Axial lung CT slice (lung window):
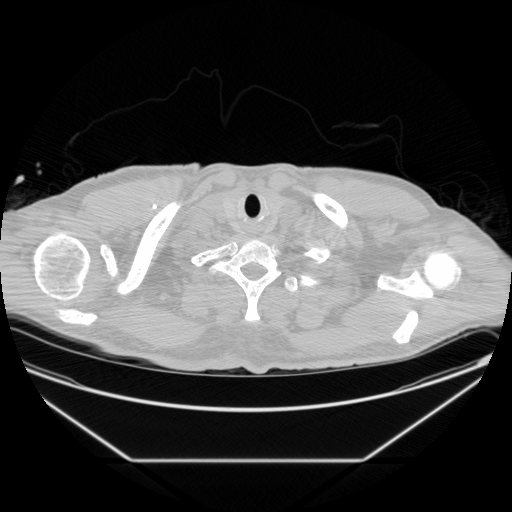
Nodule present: no